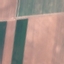
Land use / land cover class: AnnualCrop